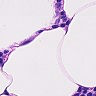
Metastatic tissue present: no